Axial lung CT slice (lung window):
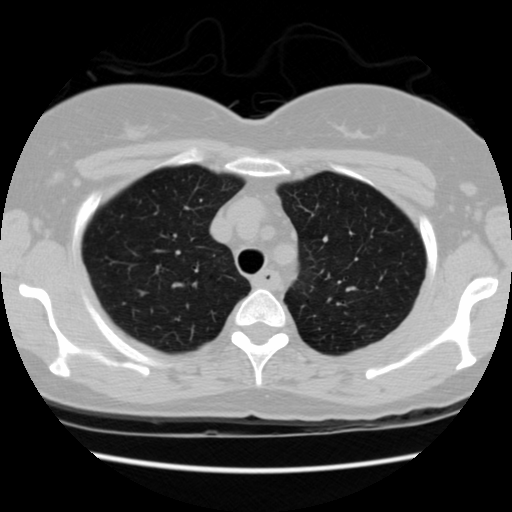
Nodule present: no